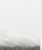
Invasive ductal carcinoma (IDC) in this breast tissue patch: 0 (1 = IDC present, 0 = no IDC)